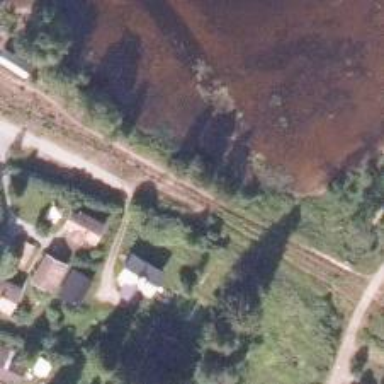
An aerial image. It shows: Disused railway.